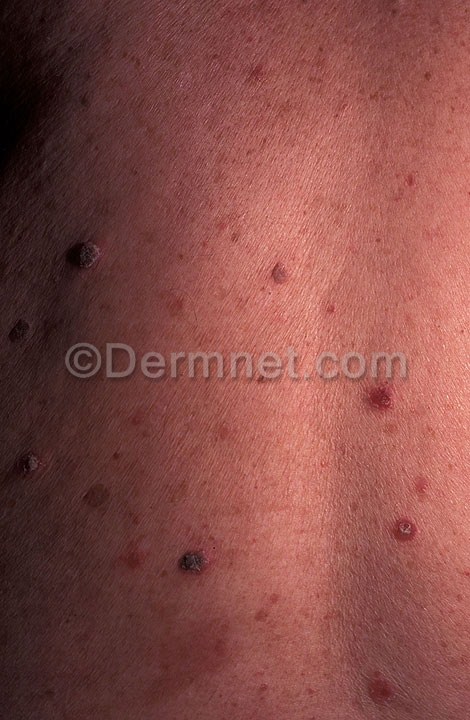
Disease: Seborrheic Keratoses and other Benign Tumors